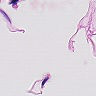
Metastatic tissue present: no